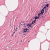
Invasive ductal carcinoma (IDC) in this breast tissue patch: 0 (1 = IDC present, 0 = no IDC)